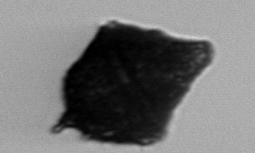
Label: Gonyaulax